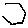
Label: hexagon